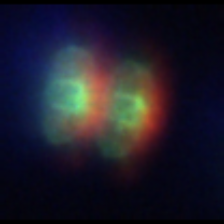
Taxon: Stephanopyxis
Group: Diatoms